Question: I run my Java application in Eclipse and see these two thing in Task Manager:

Before I start my application, Eclipse uses ~0% CPU. What exactly does Eclipse do after my program started?
If I run my application without Eclipse, will there be any difference in my Java process CPU usage in the case that my JVM settings are the same with Eclipse?
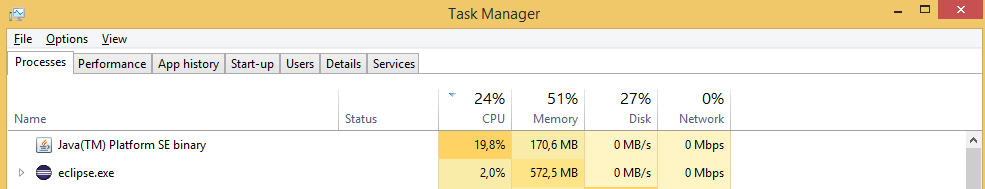
Answer: Eclipse has to read your program output to display it in the console, for example, which can take a bit of resources, especially if your program generates lots of output and/or long lines of output (in my experience, the Eclipse console is quite slow). I suppose you're not running in debug mode, in which case Eclipse would have to do more to handle the debugging.
So your application running outside Eclipse may go a bit faster, yes.
You can of course run something like jvisualvm to get a thread dump of Eclipse while your program is running to find out exactly Eclipse is doing.